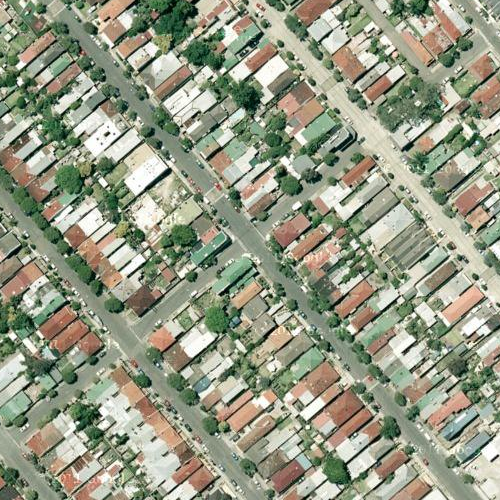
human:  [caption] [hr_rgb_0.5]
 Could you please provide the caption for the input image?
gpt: A residential area with houses arranged neatly while many plants on the roadside .

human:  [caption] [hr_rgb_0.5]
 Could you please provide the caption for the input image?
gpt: A residential area with houses arranged neatly and some roads go through this area .

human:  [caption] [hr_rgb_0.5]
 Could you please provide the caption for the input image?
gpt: There are lots of houses with red and orange roofs arranged in lines .

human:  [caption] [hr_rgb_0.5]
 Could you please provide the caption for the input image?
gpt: Many houses arranged in lines while roads go through this area .

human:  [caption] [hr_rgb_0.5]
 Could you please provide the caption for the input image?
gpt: This is a residential area with some houses arranged neatly .